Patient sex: F
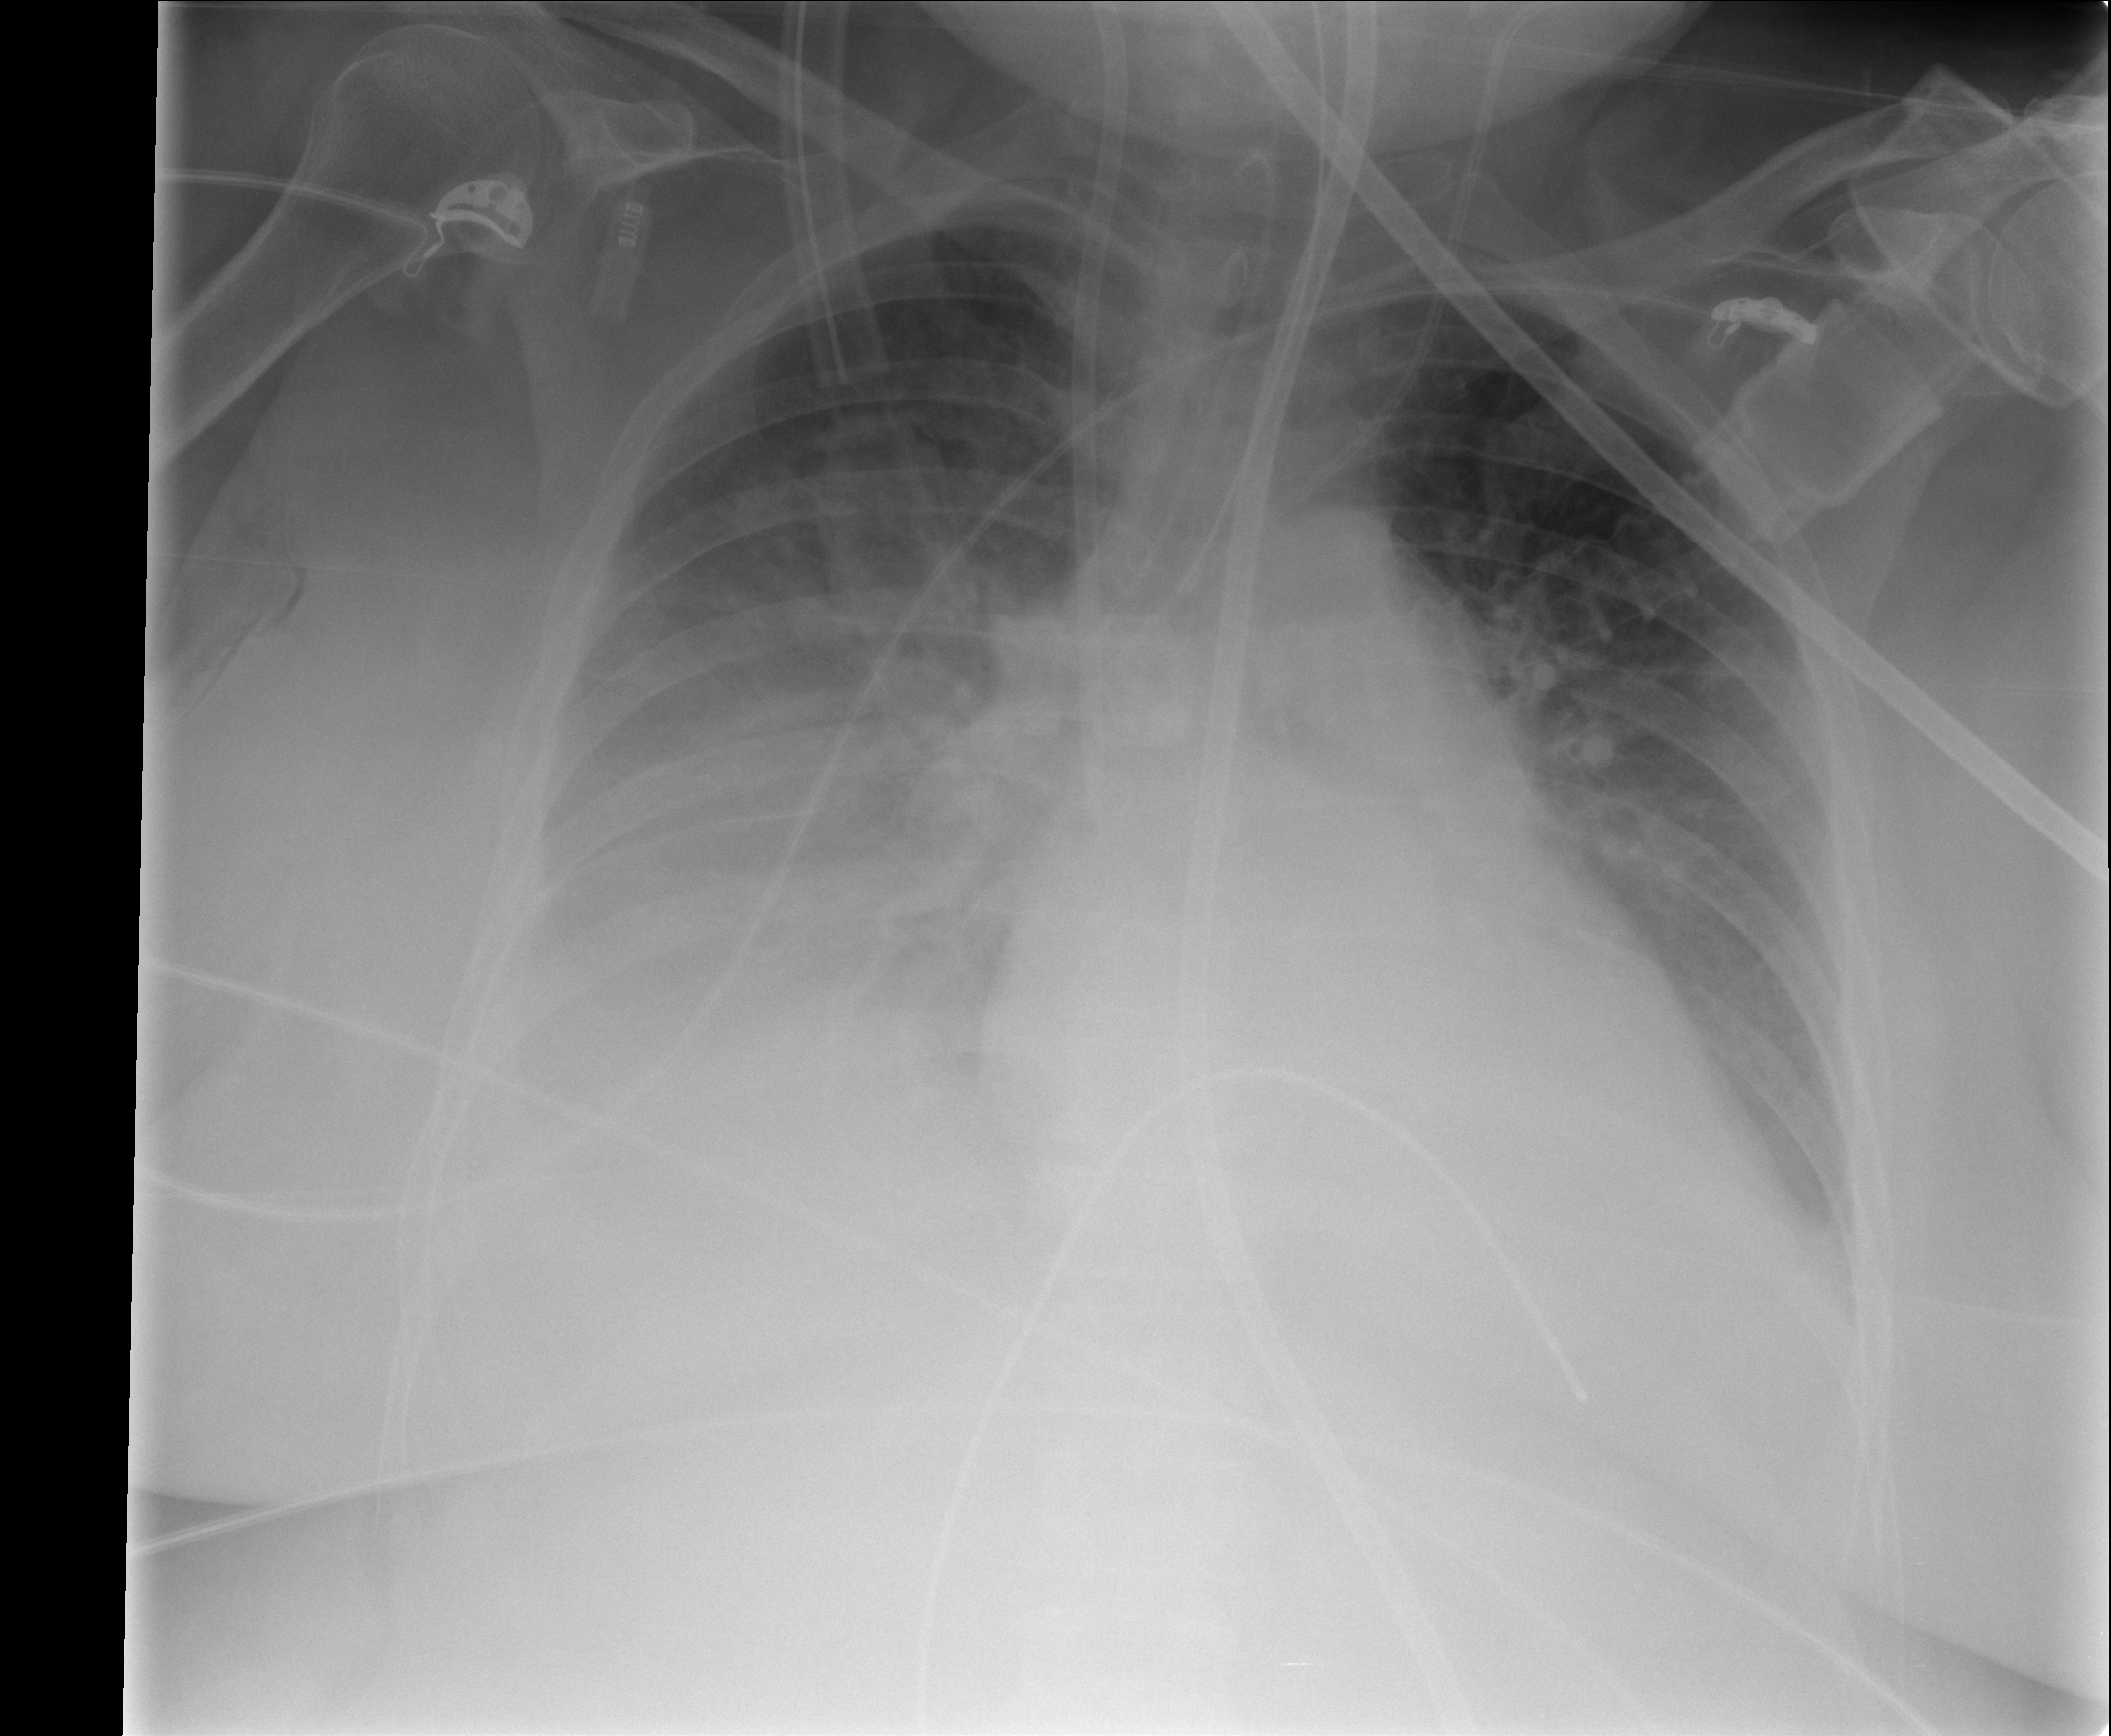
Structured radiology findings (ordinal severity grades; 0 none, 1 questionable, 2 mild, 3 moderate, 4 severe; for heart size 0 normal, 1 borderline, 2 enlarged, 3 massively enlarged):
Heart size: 2
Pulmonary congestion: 2
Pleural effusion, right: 3
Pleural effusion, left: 2
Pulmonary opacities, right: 2
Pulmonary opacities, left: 0
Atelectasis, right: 3
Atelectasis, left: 2